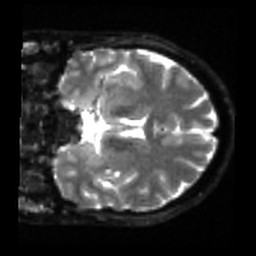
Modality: sbref
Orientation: coronal
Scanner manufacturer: siemens
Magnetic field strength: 3 T
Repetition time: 4 s
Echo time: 0.0594 s